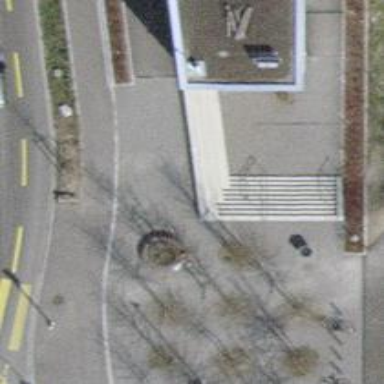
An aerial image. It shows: Asphalt sidewalk.